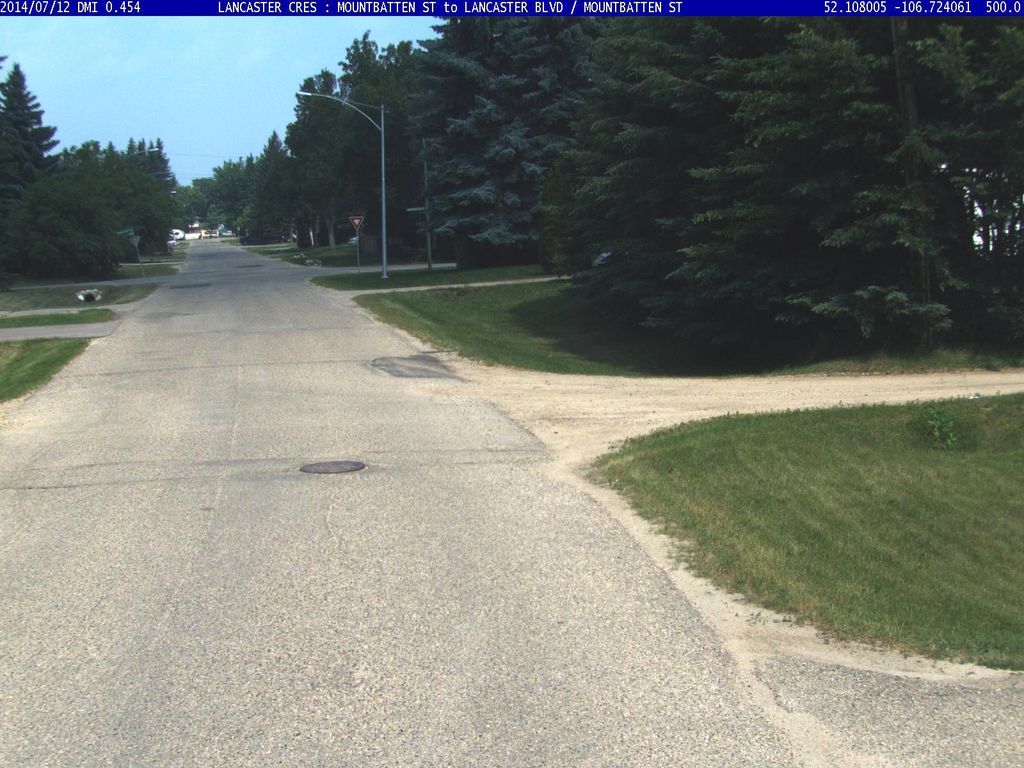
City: saskatoon